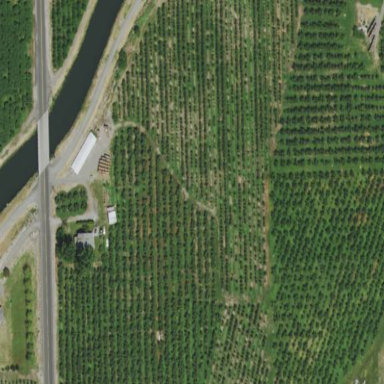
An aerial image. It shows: Orchard.